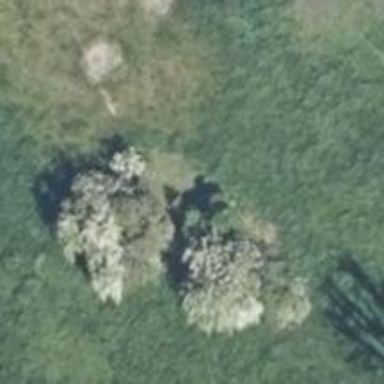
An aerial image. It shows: Beautiful tree in nature.